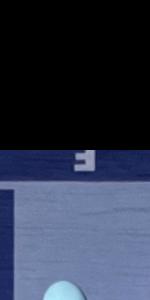
Label: Empty